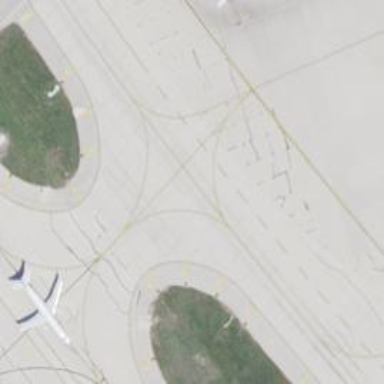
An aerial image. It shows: Image of taxiway at airport.